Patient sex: M
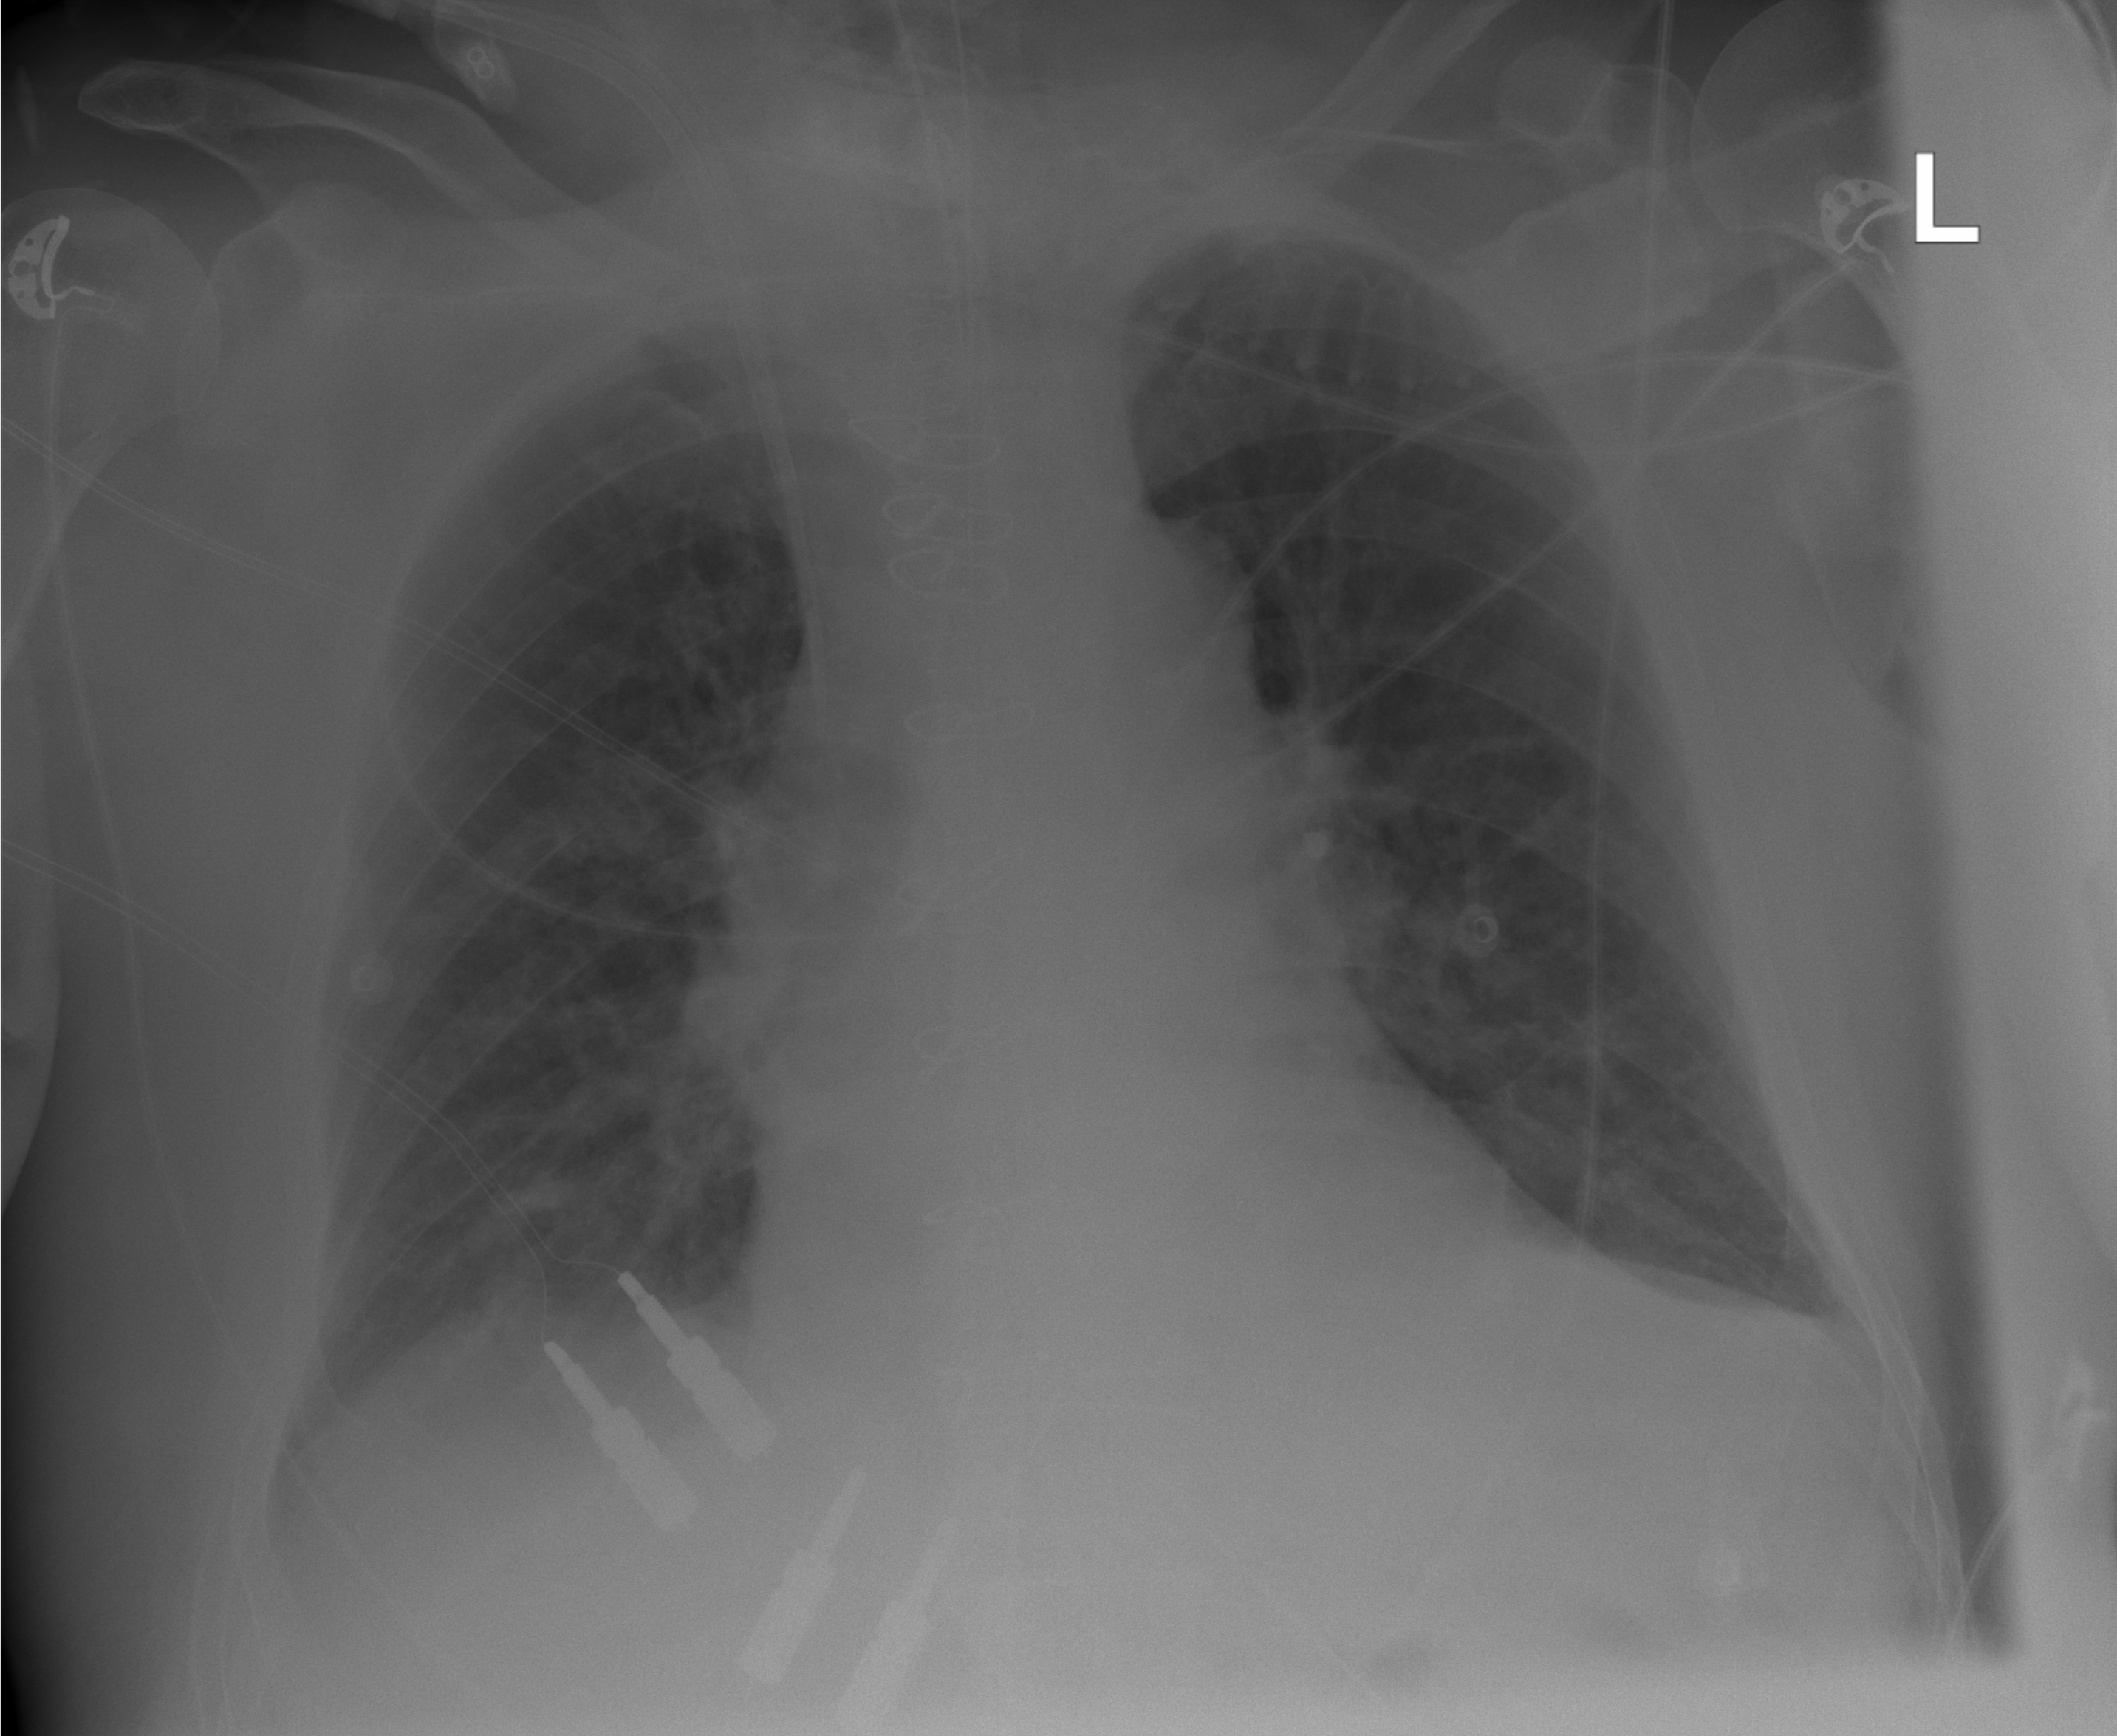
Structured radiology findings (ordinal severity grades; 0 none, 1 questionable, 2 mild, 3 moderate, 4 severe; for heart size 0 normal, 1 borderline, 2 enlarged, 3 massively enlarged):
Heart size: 0
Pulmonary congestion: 0
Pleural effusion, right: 0
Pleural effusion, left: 0
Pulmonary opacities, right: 0
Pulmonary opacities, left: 0
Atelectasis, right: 1
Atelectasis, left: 0